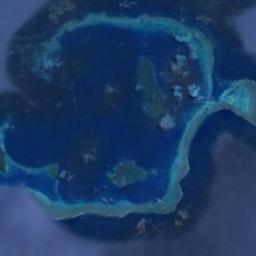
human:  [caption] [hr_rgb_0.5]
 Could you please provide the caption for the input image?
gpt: Islands are like busts of people .

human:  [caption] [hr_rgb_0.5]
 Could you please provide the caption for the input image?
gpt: A group of green islands on the blue sea .

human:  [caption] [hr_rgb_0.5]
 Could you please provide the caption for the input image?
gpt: Some islands with dense vegetation are surrounded by light blue waters .

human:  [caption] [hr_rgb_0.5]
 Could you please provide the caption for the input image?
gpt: There are many islands of different shapes and sizes .

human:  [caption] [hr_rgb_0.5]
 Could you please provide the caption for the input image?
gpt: There are several green islands on a blue sea .